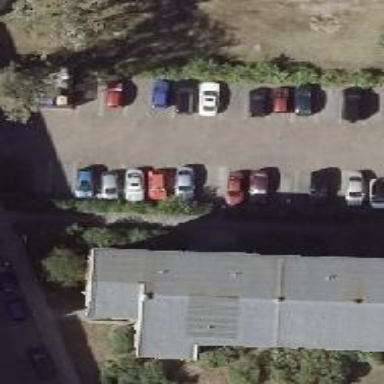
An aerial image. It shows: Street side parking area.